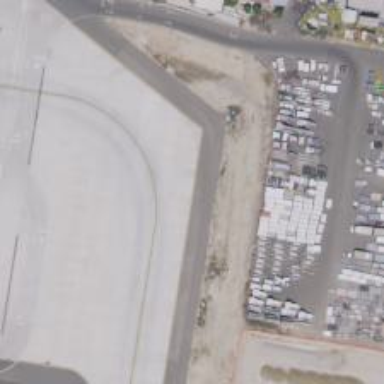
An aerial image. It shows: View of taxiway at the airport.